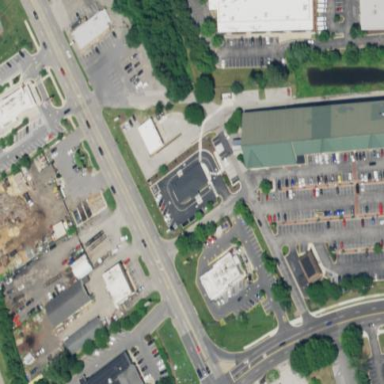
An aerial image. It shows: Retail area.